This continuous-wavelet-transform scalogram was computed from a bearing vibration snapshot. Based on the visible evidence, which condition applies: normal, inner_race, outer_race, ball?
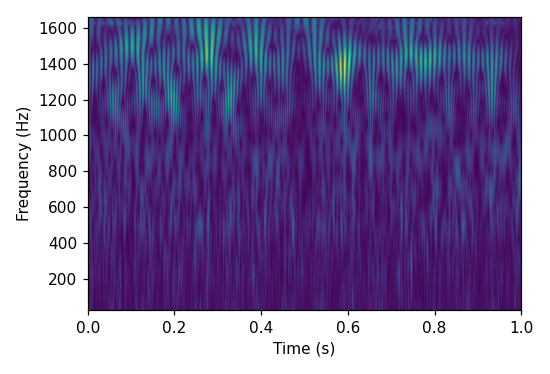
Answer: ball